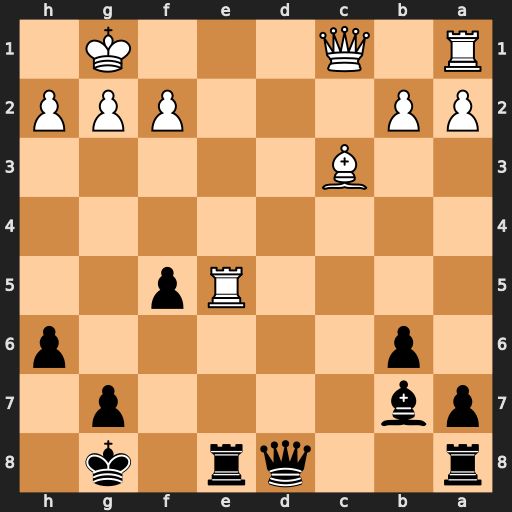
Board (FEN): r2qr1k1/pb4p1/1p5p/4Rp2/8/2B5/PP3PPP/R1Q3K1
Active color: b
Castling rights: -
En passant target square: -
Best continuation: Rxe5 Bxe5 Qd5 f3 Qxe5